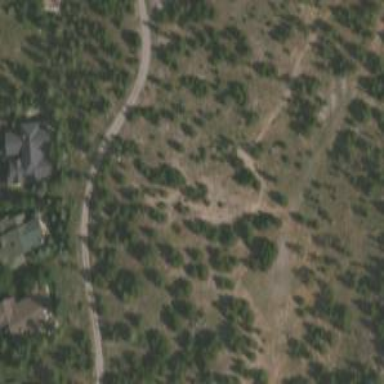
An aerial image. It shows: Disc golf hole.